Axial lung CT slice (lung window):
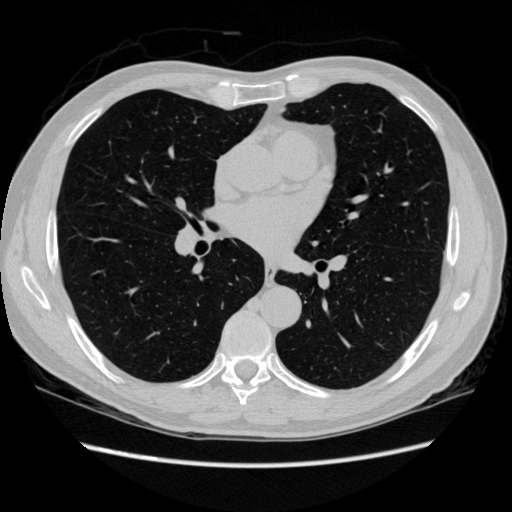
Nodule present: no